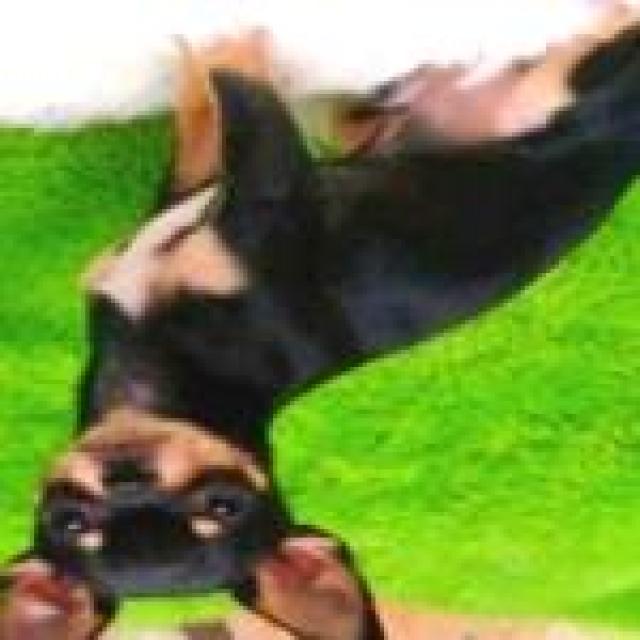
Healthy canine skin — no visible lesions, inflammation, or abnormalities. The skin and coat appear normal.